Aerial crown-view tile of a tropical tree (Barro Colorado Island, Panama), acquired 20241014:
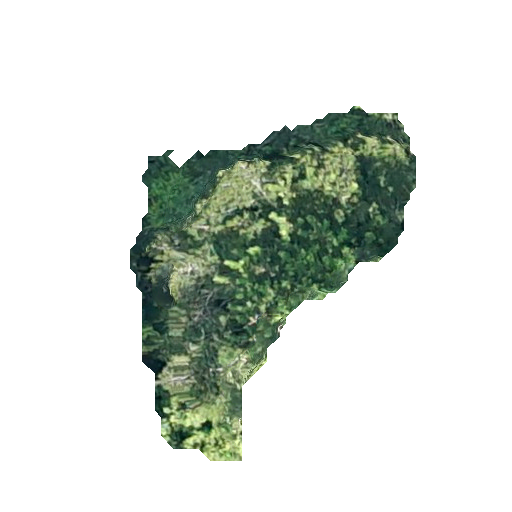
Species: Virola surinamensis
GBIF accepted scientific name: Virola surinamensis
Crown area: 88.566 m²